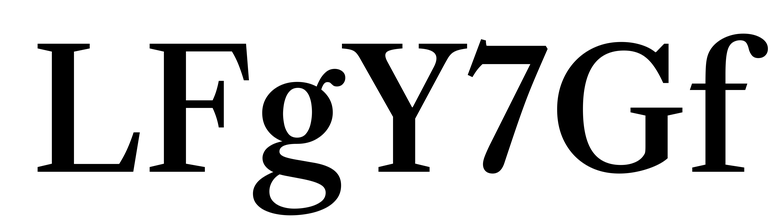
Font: LibreCaslonText_Medium